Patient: sex F, age 65
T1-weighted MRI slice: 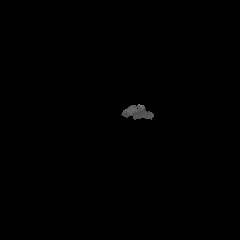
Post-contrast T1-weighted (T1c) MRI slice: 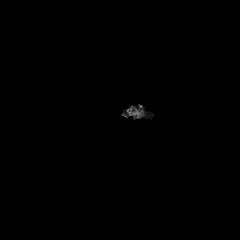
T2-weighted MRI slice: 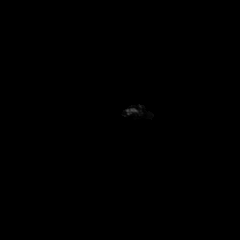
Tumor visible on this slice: no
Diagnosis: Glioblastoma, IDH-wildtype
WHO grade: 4